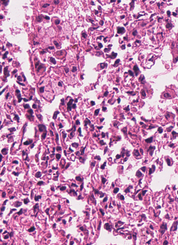
Tumor epithelial tissue: no
Tumor-associated stroma tissue: no
Normal tissue: yes